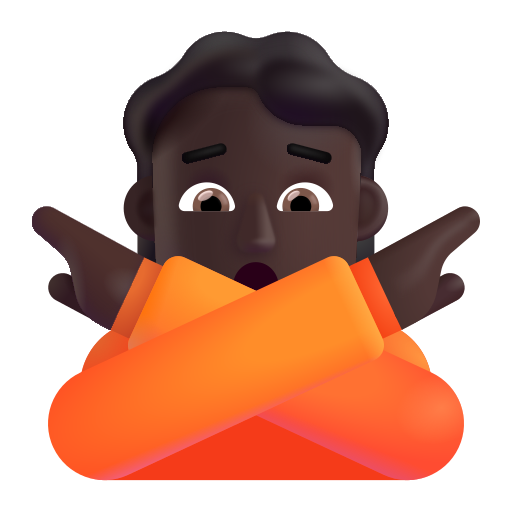
person gesturing no color dark